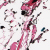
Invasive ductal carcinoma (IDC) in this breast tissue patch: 0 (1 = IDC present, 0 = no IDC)